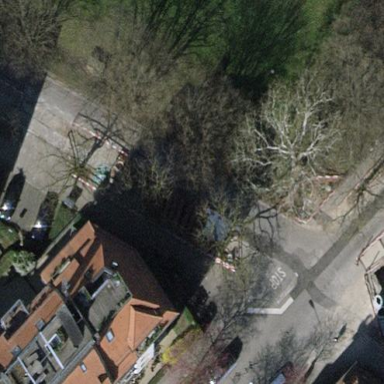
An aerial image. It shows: Parking lane area.